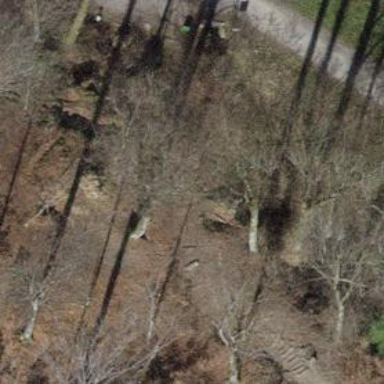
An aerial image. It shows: Path.